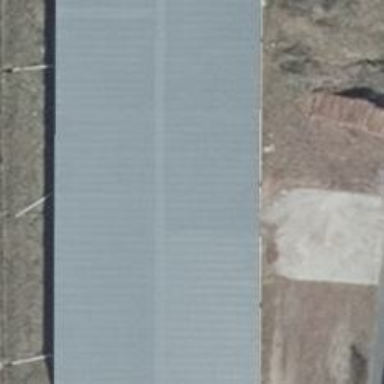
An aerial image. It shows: Animal shelter.